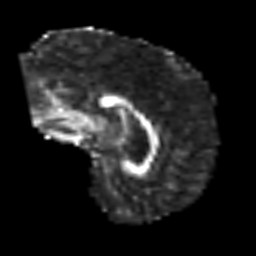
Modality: FA
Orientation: sagittal
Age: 41
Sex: male
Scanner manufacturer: siemens
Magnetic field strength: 3 T
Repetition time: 3.2 s
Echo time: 0.081 s